Field crop: maize
Growth stage: 1
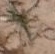
Species: salsola